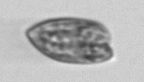
Label: Prorocentrum_dentatum